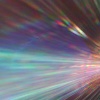
Label: sunburn